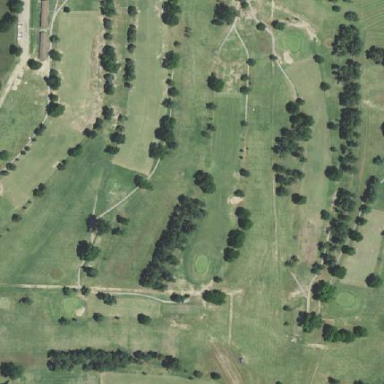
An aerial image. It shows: Golf course surrounded by greenery.